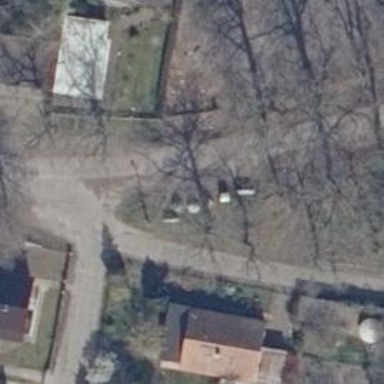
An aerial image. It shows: Residential road with concrete plates surface. There are no sidewalks on this road.